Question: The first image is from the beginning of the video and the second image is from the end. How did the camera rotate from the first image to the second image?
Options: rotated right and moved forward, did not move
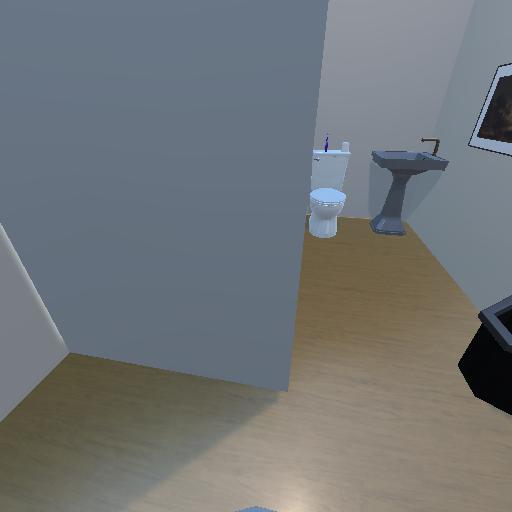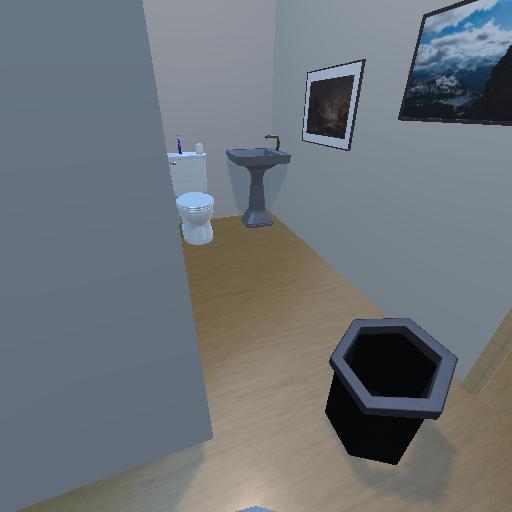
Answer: rotated right and moved forward